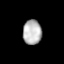
Tissue: lung
Cell type: Epithelial cells
Senescence score: 0.2336
Nuclear area (px): 451
Mean DAPI intensity: 183.583